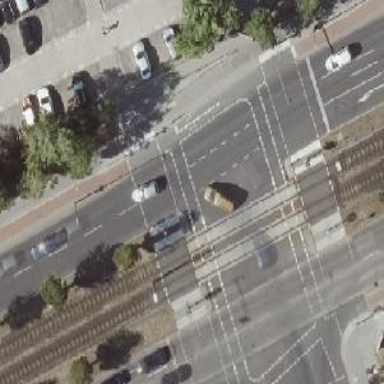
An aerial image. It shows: Tram level crossing on railway.